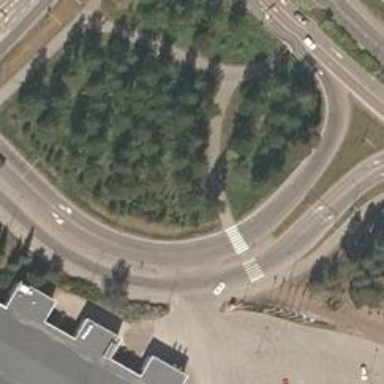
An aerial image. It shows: Asphalt cycleway with uncontrolled zebra crossing. Crossing island is present on the cycleway.